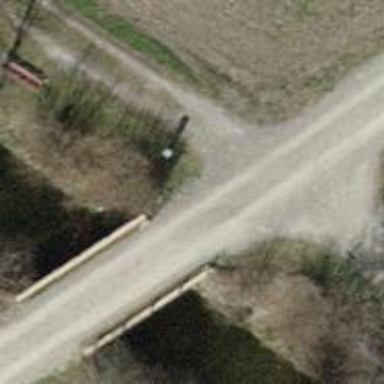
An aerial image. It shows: Track on bridge with compacted grade2 surface.